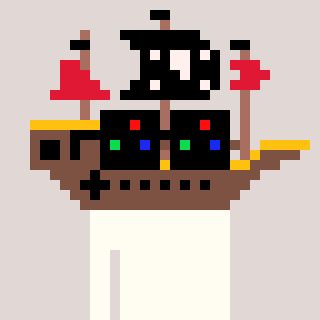
a pixel art character with square black sunglasses, a pirateship-shaped head and a hotbrown-colored body on a warm background